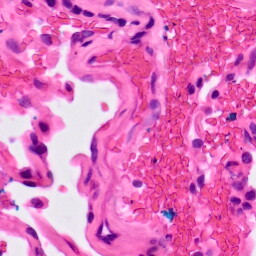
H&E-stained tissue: Lung